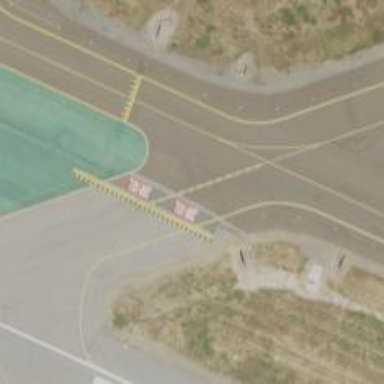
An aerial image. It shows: Image of taxiway at airport.